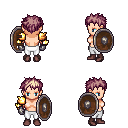
a pixel art fantasy rpg character, female body template, human, light skin, gold arm armor, white pants, white blonde bedhead hairstyle, metal gloves, maroon shoes, shield, four views (front, back, left, right), 2x2 character sprite sheet, small pixel art, hard edges, no anti-aliasing